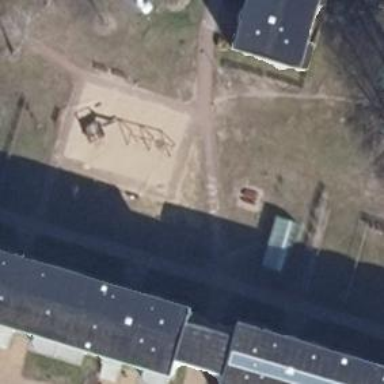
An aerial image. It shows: Playground area for leisure land.